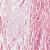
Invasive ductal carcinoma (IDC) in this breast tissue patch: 0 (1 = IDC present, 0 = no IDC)